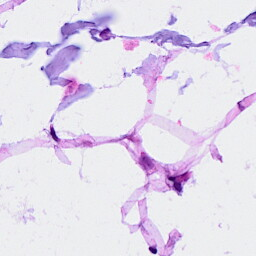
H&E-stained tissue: Breast